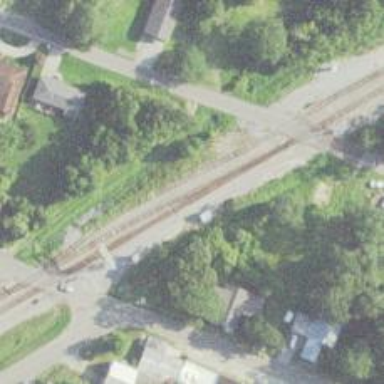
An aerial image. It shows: Site related to railway infrastructure.